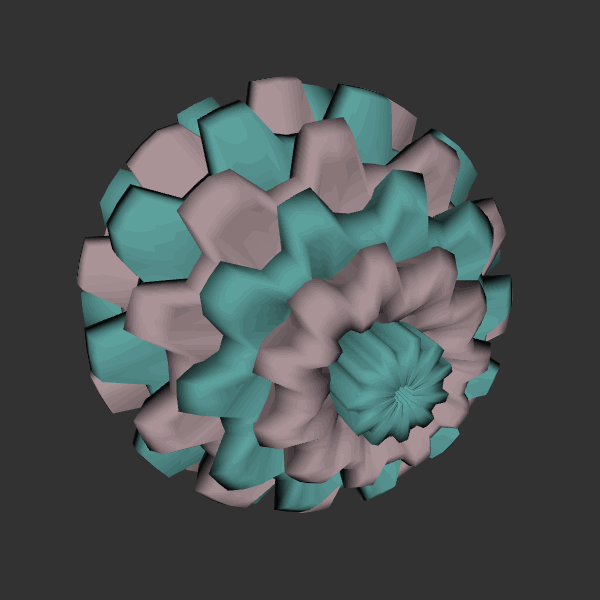
Background: dark